Question: Running WPF in VB.NET...
How can I know whether my specific storyboard is finish running to its last frame?
'''
Dim shine As New Storyboard
shine = CType(Me.Resources("shine_text"), Storyboard)
shine.Begin(Me)
'''
After this storyboard is finish I will run this:
'''
Dim textcome As New Storyboard
textcome = CType(Me.Resources("text_come"), Storyboard)
textcome.Begin(Me)
'''
How to know my "shine_text" is finish so I can run the "text_come"?
*Edited

How to make it work:
'''
Private Sub tb1_MouseDown(ByVal sender As System.Object, ByVal e As System.Windows.Input.MouseButtonEventArgs) Handles tb1.MouseDown
Dim mystoryboard As New Storyboard
mystoryboard = CType(Me.Resources("click1"), Storyboard)
AddHandler mystoryboard.Completed, AddressOf click_completed
mystoryboard.Begin(Me)
End Sub
Private Sub click_completed(ByVal sender As Object, ByVal e As EventArgs)
NavigateMe()
End Sub
'''
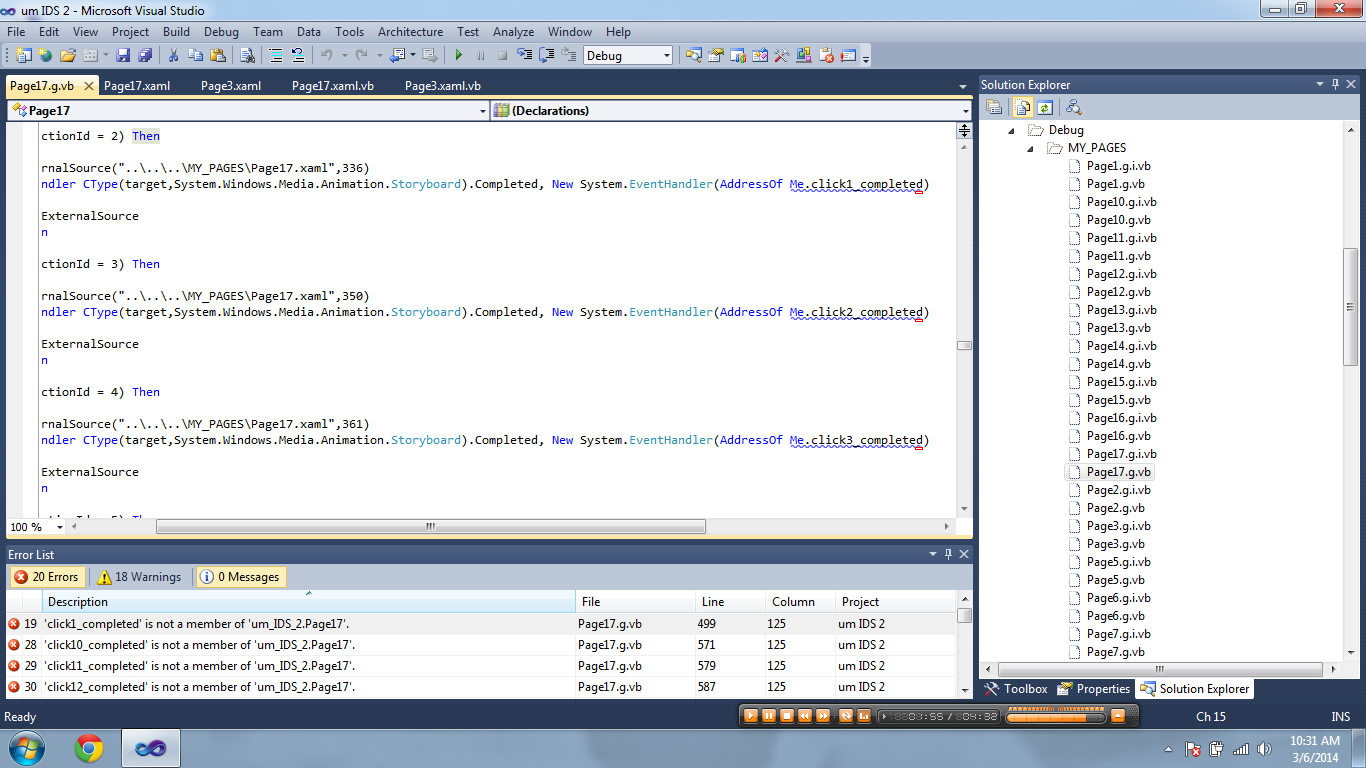
Answer: 'Storyboard.Completed' event is your answer. It occurs when this storyboard has completely finished playing.
'''
shine.Completed += StoryboardCompleted;
private void StoryboardCompleted(object sender, EventArgs e)
{
//your logic on completion here
}
'''
'''
AddHandler shine.Completed, AddressOf StoryboardCompleted
Private Sub StoryboardCompleted(sender As Object, e As EventArgs)
'your logic on completion here
End Sub
'''
as alternative to code behind you can also specify the same from XAML
'''
<Storyboard x:Name="shine" Completed="StoryboardCompleted">
'''